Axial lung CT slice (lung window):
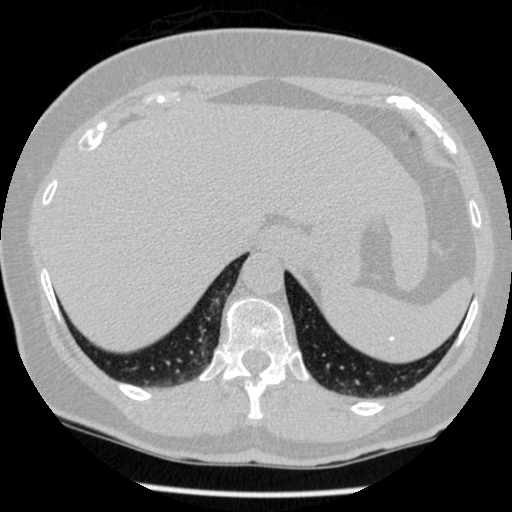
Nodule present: no